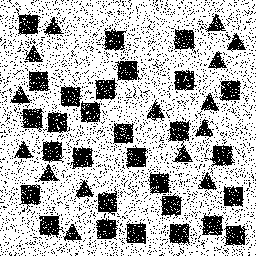
Squares: 29
Triangles: 15
Stars: 0
Total shapes: 44